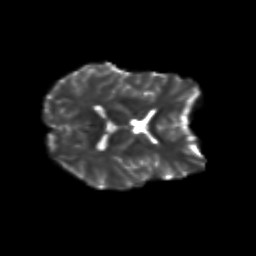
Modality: T2w
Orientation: axial
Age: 19
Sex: female
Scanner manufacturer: siemens
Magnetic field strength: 3 T
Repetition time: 3.5 s
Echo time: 0.125 s